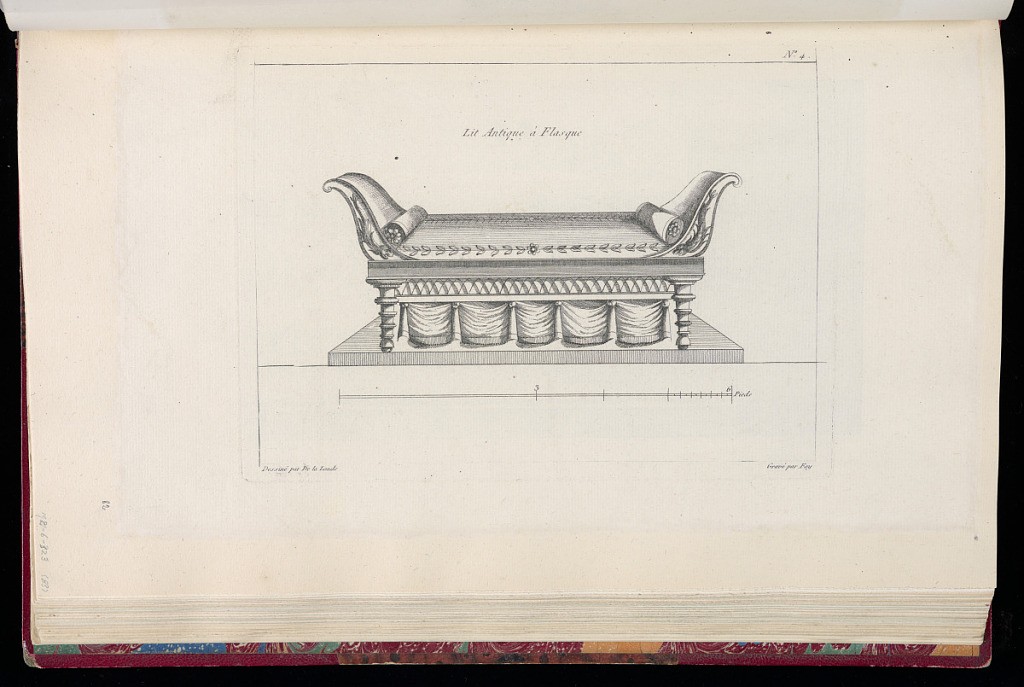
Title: Designs for Beds in the Style of Antiquity
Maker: Richard de Lalonde, French, active 1780–96
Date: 1780-1789
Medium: Etching on off-white laid paper
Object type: Print
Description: Design for a bed in the style of antiquity decorated with ornament motifs including branches, drapery, grotesques, and rosettes. The plate is signed and numbered.